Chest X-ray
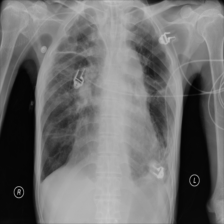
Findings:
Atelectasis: negative
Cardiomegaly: negative
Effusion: negative
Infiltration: negative
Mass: negative
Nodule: negative
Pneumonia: negative
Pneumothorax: negative
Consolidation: negative
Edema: negative
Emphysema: negative
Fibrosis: negative
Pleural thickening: negative
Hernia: negative